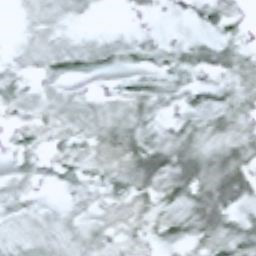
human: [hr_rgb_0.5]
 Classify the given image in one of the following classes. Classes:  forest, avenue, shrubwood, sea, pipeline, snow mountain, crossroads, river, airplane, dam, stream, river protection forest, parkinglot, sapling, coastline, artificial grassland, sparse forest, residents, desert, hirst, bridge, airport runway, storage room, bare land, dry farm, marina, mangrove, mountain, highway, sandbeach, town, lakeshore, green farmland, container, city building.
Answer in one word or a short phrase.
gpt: snow mountain